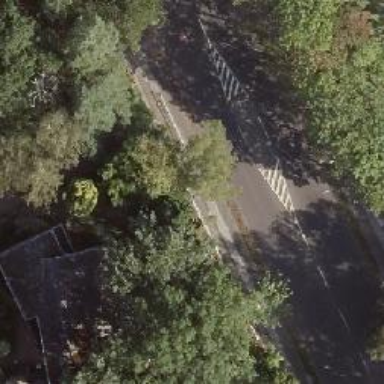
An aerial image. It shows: Secondary road with asphalt surface and sidewalks on both sides. There is cycle track on the right side with asphalt surface.